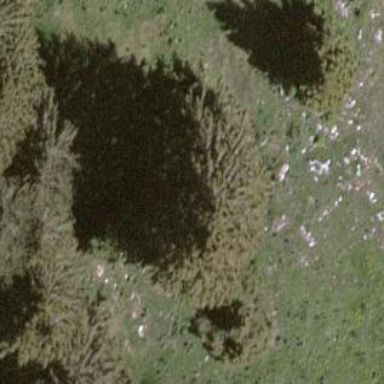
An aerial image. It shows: Forest area.